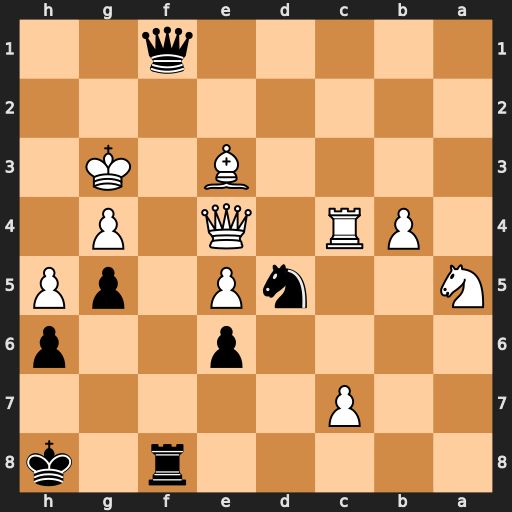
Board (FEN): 5r1k/2P5/4p2p/N2nP1pP/1PR1Q1P1/4B1K1/8/5q2
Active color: b
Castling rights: -
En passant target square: -
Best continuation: Qe1+ Kh2 Nxe3